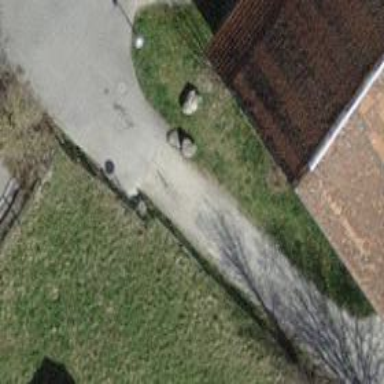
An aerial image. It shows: Rising bollard.